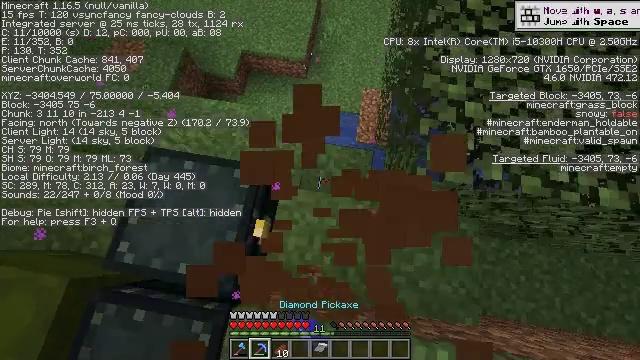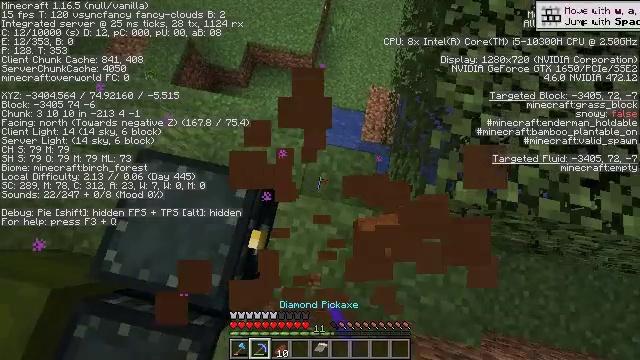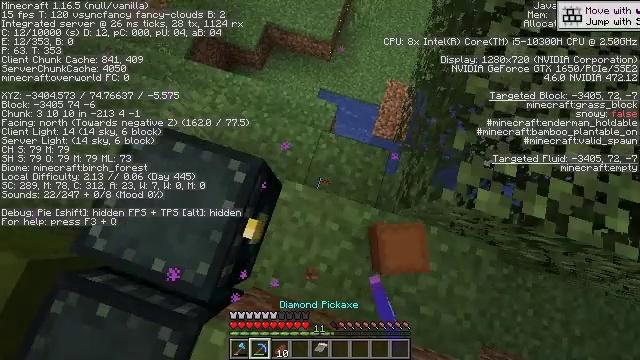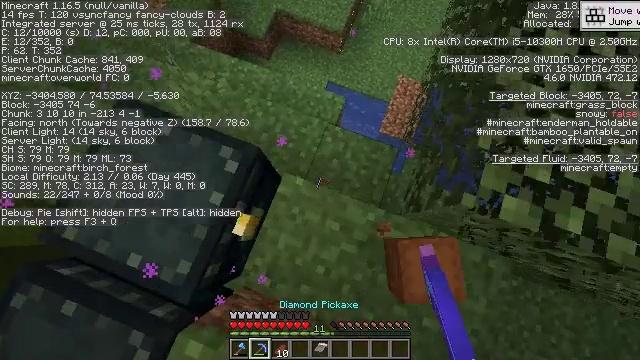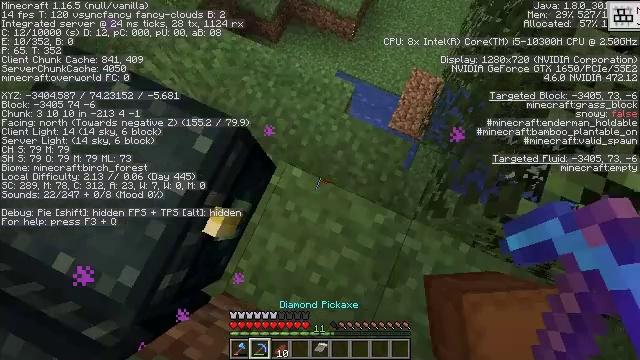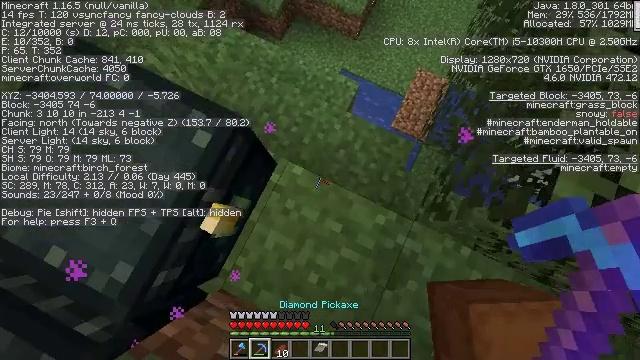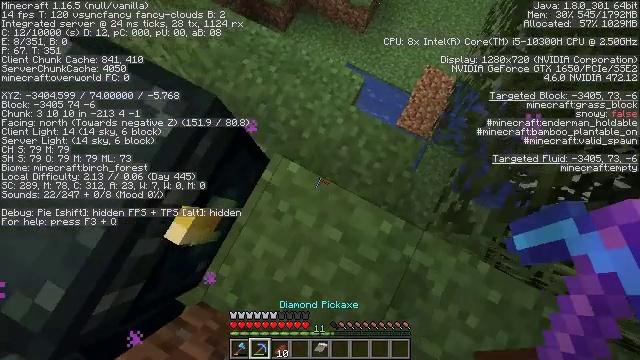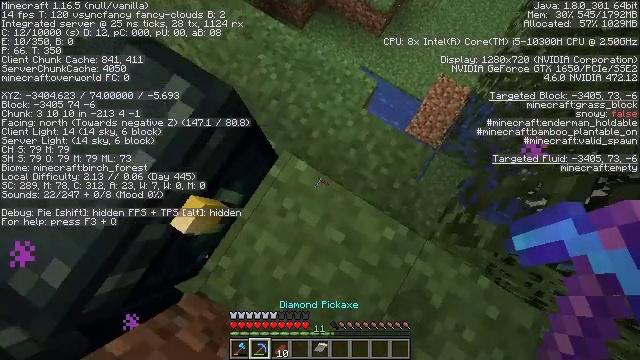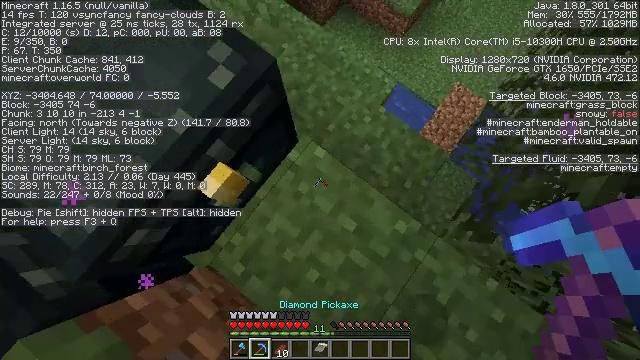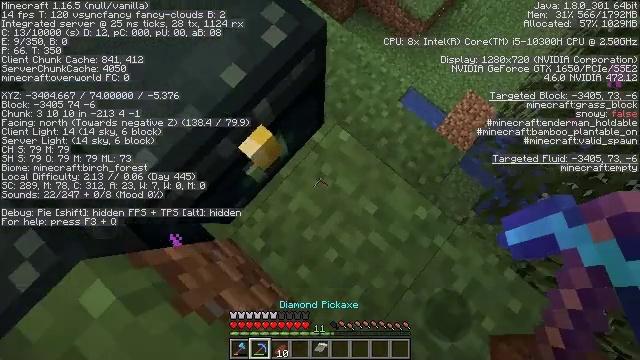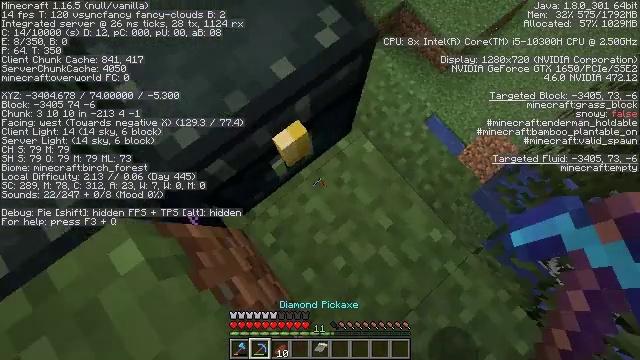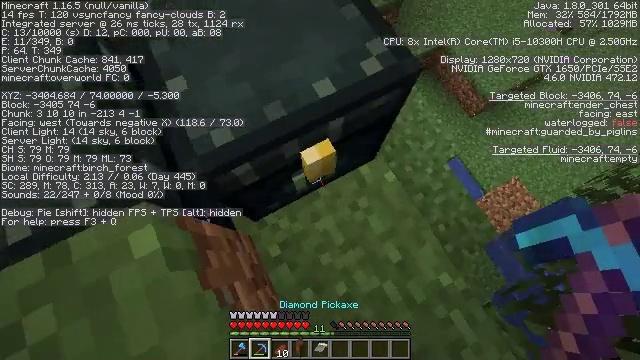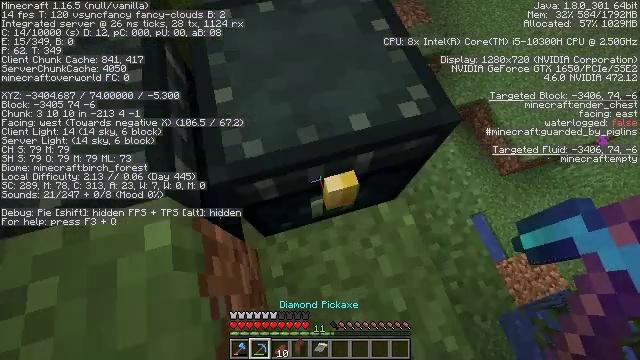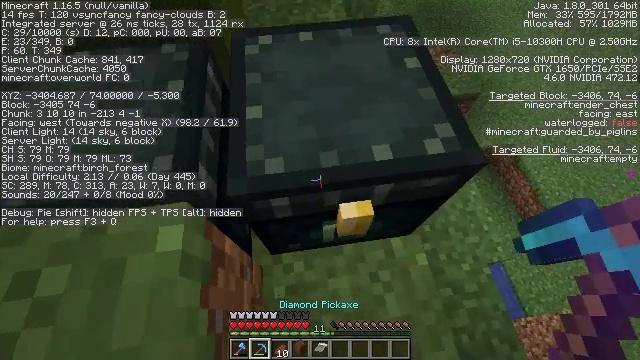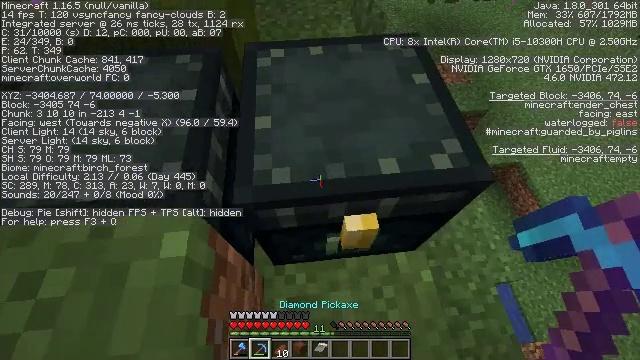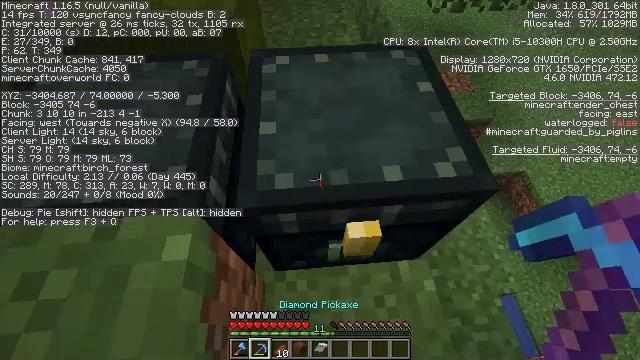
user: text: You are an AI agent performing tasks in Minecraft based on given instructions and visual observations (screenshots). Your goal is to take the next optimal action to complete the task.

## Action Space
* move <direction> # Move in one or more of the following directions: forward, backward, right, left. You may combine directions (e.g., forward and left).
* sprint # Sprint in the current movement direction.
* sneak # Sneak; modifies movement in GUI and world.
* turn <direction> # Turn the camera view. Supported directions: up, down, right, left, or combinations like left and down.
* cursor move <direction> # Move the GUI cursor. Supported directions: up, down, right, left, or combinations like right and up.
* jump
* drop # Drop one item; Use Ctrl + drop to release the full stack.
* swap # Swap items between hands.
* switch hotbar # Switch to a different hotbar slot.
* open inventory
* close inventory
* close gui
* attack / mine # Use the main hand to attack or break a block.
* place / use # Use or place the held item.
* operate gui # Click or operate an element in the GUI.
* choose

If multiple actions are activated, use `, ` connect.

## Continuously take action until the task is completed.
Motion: motion action
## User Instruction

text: Retrieve the ender chest safely.
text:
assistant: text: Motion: turn left and down
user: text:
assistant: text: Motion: turn left and down
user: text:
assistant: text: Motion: turn left and down
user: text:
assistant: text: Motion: turn left and down
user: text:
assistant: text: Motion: turn left
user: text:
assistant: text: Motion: turn left
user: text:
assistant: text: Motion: move back and move left, turn left
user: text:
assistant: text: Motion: move back and move left, turn left
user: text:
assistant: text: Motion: move back and move left, turn left
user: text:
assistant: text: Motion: turn left and up
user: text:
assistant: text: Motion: turn left and up
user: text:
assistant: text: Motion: turn left and up
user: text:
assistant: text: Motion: turn left and up
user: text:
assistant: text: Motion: turn left and up
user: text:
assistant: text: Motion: turn left and up, use / place
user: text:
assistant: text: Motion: use / place
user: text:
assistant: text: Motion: use / place
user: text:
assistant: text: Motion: use / place
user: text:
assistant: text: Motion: turn right
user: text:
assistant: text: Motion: cursor move right and down, open gui
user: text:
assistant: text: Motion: no_op
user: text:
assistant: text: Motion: cursor move right and down
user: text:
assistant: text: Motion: cursor move down
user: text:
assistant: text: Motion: no_op
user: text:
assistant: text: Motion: cursor move down
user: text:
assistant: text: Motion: cursor move left
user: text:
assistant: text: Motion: cursor move left and down
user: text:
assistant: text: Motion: cursor move left
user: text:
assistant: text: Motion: no_op
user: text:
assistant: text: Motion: no_op